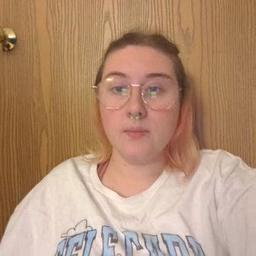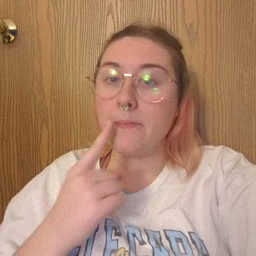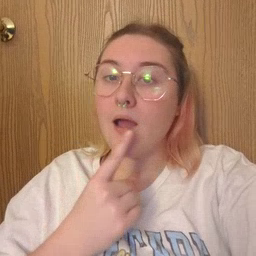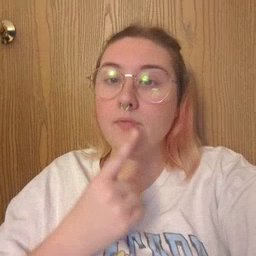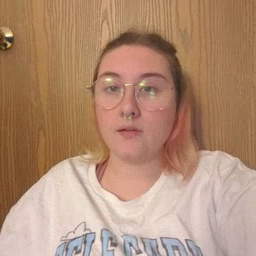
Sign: mouth